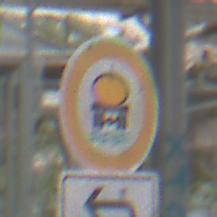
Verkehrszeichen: VerbotFahrzeugeWassergefaehrdenderLadung
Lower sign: RichtungsangabeDurchPfeile2
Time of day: Midday
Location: Roofed (Special)
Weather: Overcast
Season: NotSpecified
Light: Natural